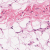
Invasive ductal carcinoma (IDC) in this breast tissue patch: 0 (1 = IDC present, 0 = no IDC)